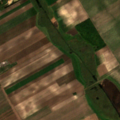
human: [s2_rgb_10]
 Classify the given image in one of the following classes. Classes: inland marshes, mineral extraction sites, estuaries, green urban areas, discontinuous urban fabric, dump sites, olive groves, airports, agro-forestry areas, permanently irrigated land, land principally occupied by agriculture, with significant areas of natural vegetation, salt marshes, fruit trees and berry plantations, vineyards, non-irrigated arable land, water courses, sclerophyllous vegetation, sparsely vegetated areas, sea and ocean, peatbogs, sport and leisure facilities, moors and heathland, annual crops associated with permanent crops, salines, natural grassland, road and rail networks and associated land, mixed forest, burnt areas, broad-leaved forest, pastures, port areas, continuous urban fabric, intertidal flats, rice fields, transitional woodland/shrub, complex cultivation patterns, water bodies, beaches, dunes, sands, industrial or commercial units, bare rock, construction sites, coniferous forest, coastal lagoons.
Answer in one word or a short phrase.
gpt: non-irrigated arable land, complex cultivation patterns, inland marshes